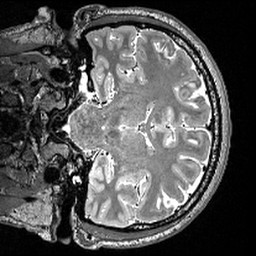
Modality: T2w
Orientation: coronal
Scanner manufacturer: siemens
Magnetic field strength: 3 T
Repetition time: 3 s
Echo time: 0.418 s